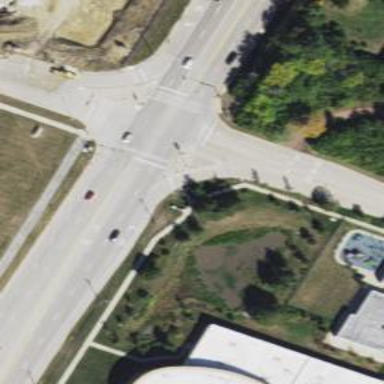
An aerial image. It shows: Secondary link road with asphalt surface.